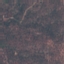
Land use / land cover class: HerbaceousVegetation